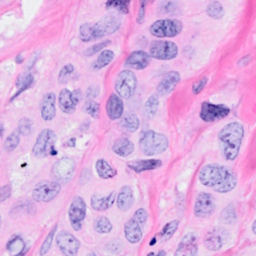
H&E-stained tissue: Breast